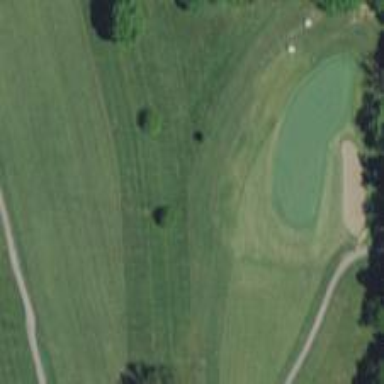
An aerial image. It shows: Grassy area designated as golf fairway.